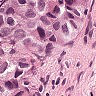
Metastatic tissue present: yes